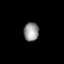
Tissue: lung
Cell type: Myeloid cells
Senescence score: 0.5833
Nuclear area (px): 274
Mean DAPI intensity: 149.095